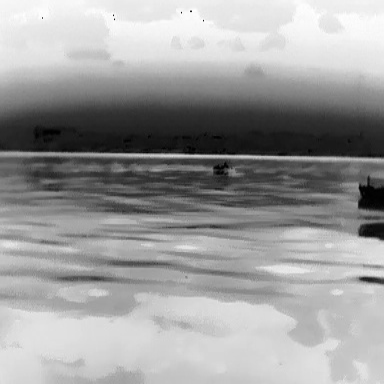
There is a warship in the infrared image.